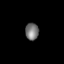
Tissue: lung
Cell type: Myeloid cells
Senescence score: 0.5462
Nuclear area (px): 224
Mean DAPI intensity: 117.393